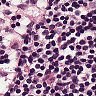
Metastatic tissue present: no